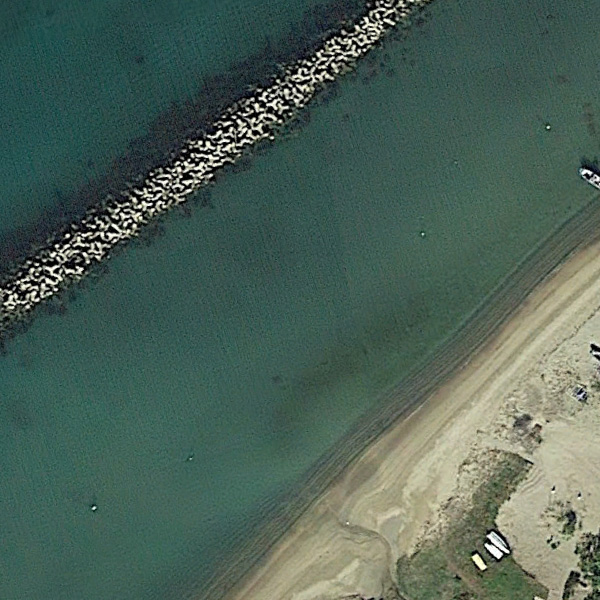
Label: Beach